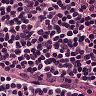
Metastatic tissue present: no